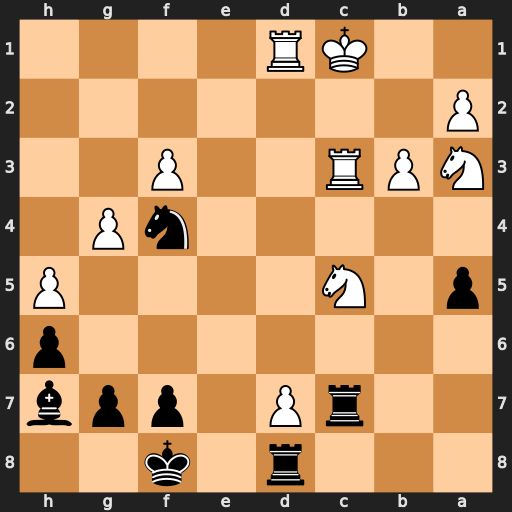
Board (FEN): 3r1k2/2rP1ppb/7p/p1N4P/5nP1/NPR2P2/P7/2KR4
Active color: b
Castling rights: -
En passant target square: -
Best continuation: Ne2+ Kb2 Nxc3